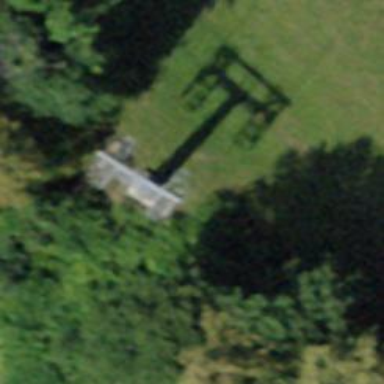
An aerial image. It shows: Pylon used for aerialway.